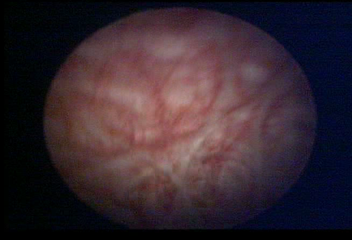
Modality: WLC
Class: Normal mucosa
Bladder cancer association: No